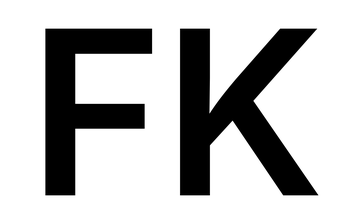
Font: Inter_SemiBold